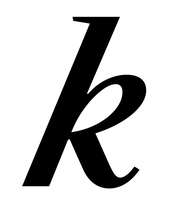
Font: LibreCaslonText-Italic_SemiBold_Italic